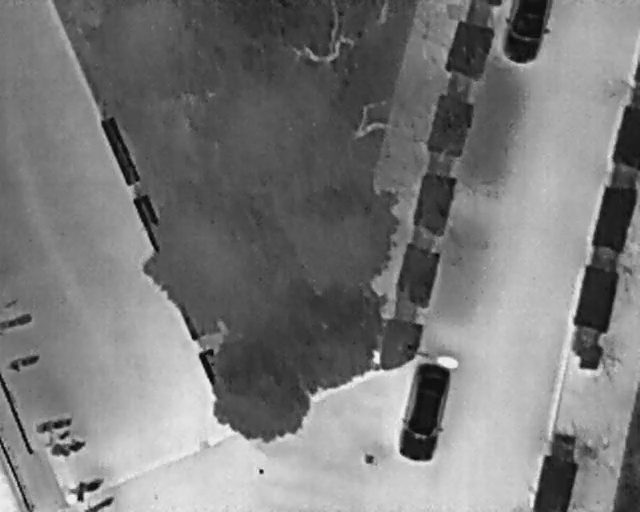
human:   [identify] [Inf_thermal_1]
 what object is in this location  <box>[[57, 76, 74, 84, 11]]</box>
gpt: <ref>1 large car at the bottom</ref>